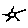
Label: sun